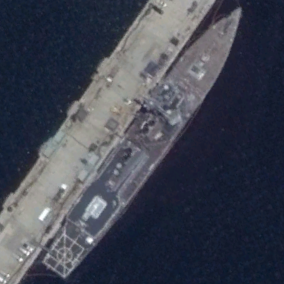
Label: destroyer